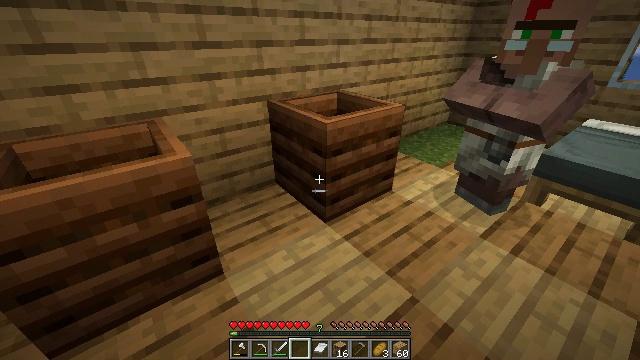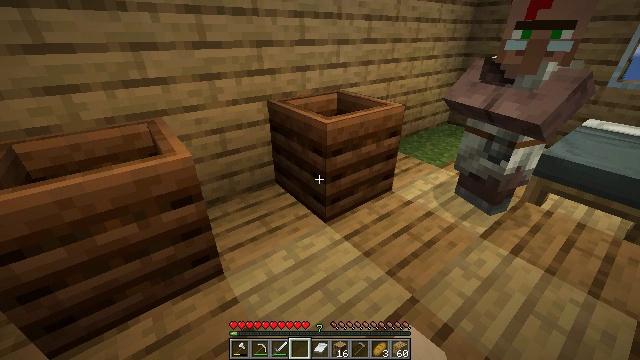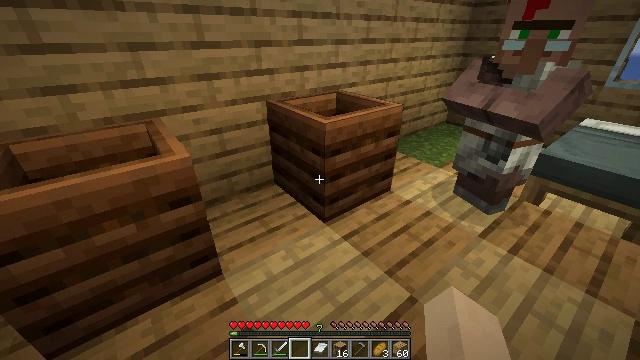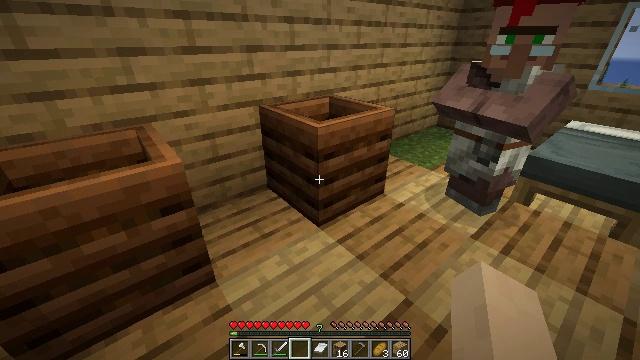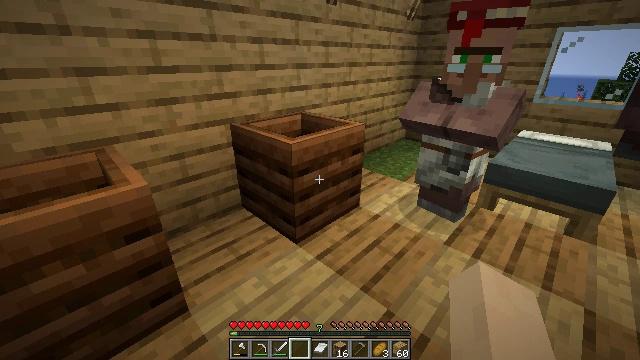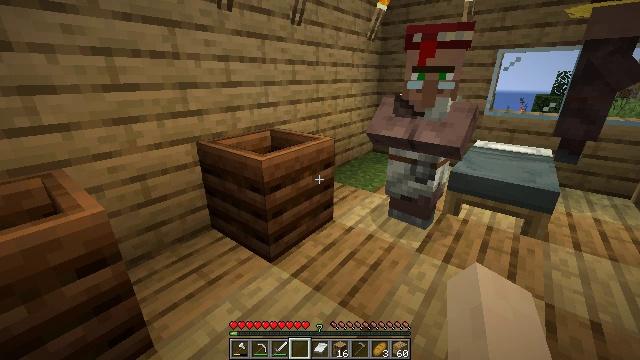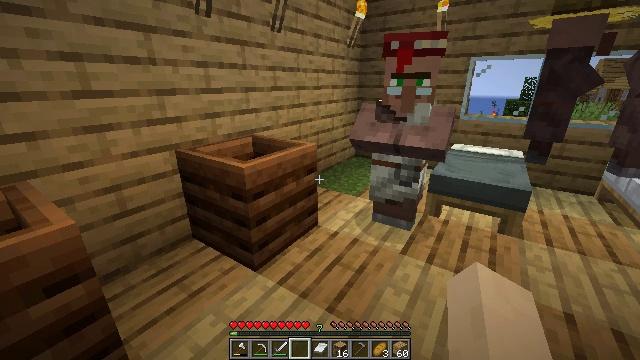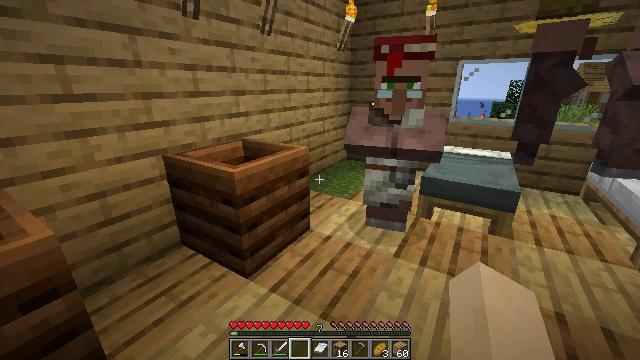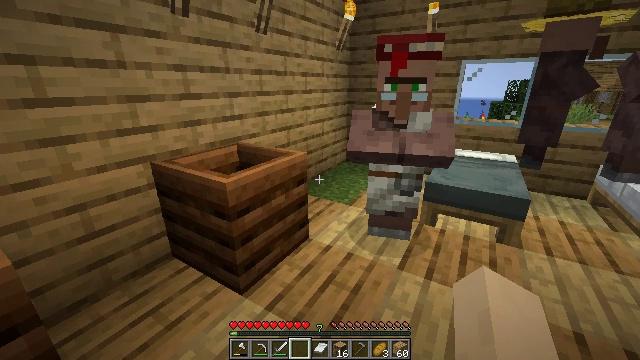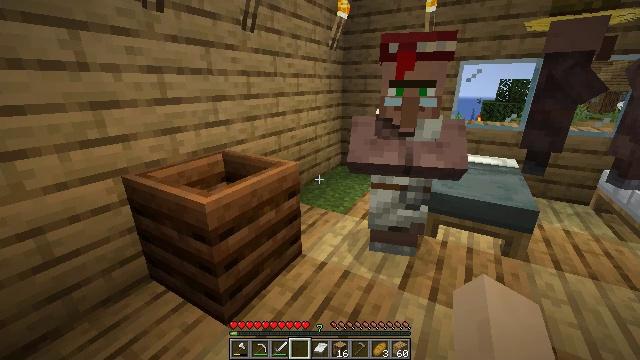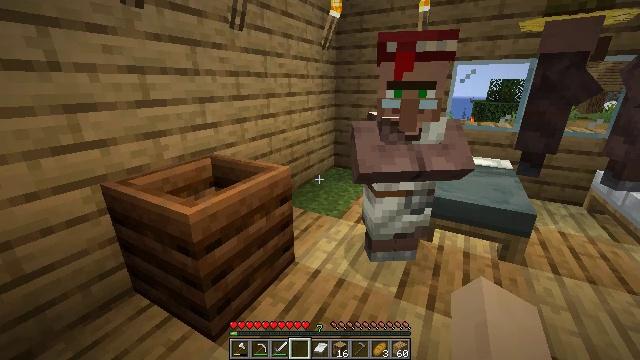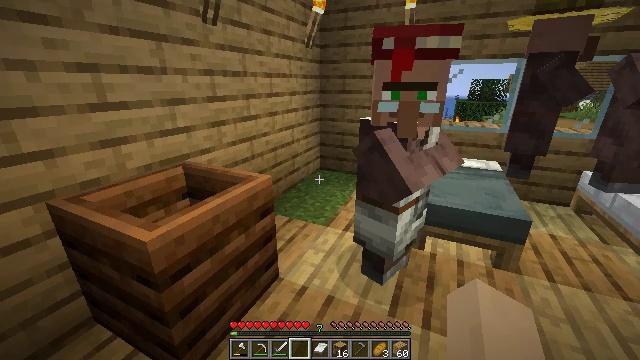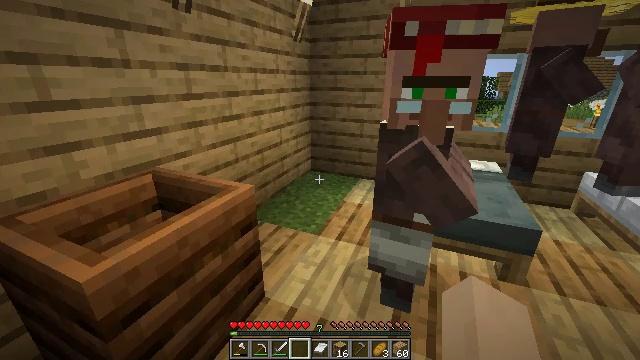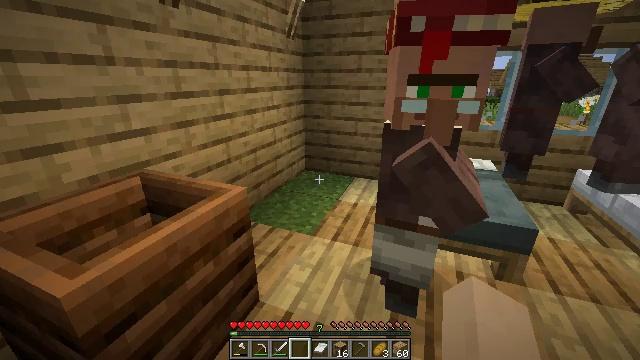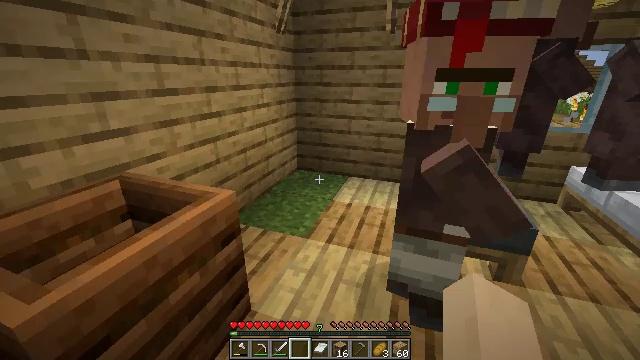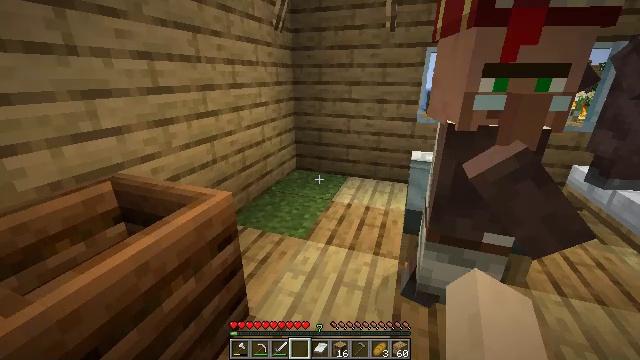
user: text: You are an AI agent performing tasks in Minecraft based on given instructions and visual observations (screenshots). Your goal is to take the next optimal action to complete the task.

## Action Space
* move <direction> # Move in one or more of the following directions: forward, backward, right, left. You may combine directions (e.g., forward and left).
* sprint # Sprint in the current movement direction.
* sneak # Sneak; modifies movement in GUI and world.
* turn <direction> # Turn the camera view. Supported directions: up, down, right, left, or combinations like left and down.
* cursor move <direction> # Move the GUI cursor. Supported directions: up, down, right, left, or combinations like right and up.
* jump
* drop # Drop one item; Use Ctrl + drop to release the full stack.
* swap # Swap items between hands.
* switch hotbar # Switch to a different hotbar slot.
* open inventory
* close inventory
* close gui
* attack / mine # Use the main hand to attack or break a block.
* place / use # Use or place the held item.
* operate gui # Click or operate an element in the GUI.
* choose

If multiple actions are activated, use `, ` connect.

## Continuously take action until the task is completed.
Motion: motion action
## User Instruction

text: Get the fletching table back into the inventory.
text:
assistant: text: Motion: no_op
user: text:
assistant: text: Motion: no_op
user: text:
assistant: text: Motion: turn right
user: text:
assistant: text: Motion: turn right and up
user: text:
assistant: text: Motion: turn right and up
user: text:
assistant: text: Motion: turn right and up
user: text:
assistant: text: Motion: move forward, turn right
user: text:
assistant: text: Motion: move forward
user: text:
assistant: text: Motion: move forward, turn right
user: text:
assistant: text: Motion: move forward, turn right
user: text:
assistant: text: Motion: move forward, turn right
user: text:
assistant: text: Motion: move forward, turn right
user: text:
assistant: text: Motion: turn right
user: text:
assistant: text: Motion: turn right
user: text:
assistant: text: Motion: no_op
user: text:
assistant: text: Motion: no_op
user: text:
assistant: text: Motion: no_op
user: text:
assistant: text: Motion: no_op
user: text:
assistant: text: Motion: no_op
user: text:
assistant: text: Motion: no_op
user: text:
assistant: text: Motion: no_op
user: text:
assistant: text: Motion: turn left and down
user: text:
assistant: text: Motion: turn down
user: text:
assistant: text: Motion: no_op
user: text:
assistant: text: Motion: no_op
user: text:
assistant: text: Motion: no_op
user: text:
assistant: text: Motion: no_op
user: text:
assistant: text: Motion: no_op
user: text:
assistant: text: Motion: no_op
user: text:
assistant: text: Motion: no_op